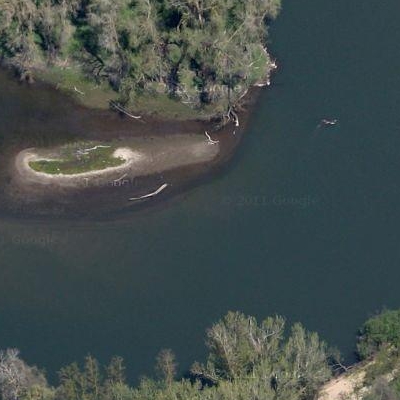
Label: dRiverLake